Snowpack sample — Loveland Pass, Silver Plume, Colorado, USA (2/11/26, 12:00 PM MST)
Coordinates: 39.663, -105.886
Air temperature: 35 °F
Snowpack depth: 82 cm
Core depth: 40 cm
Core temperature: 23 °F
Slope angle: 13°, slope face: 12°
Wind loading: high
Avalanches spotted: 1
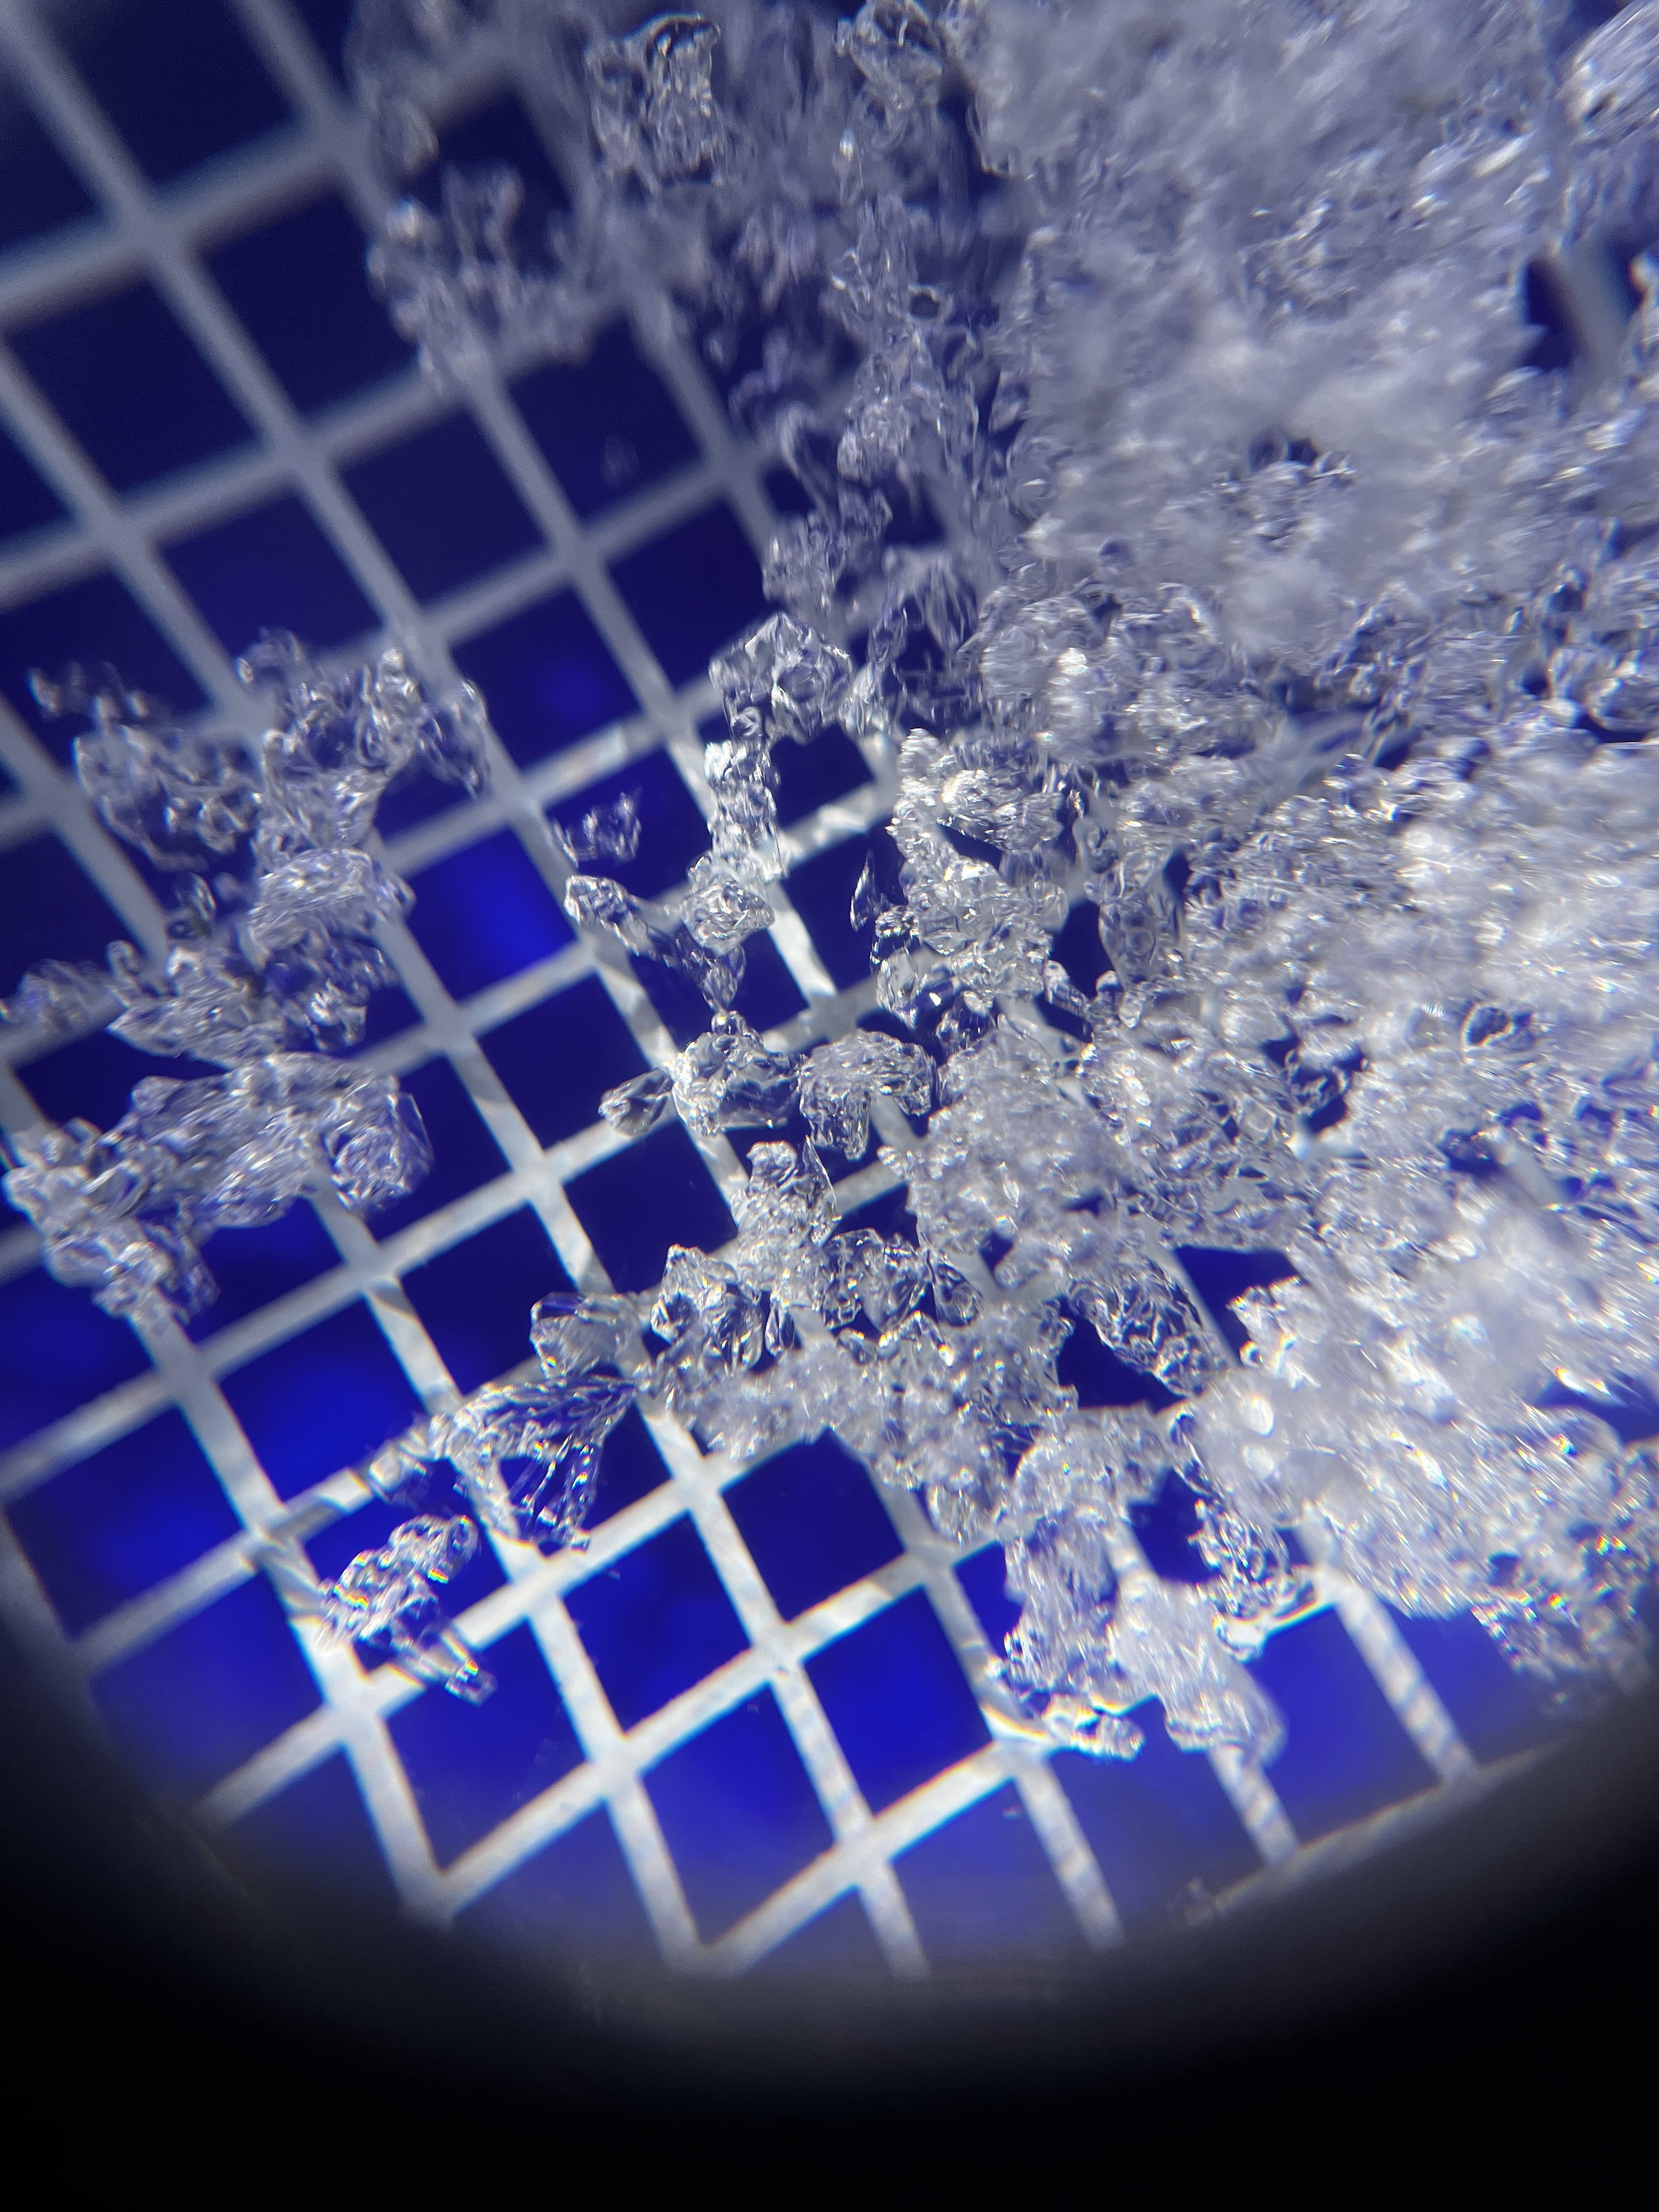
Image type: magnified_profile
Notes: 1 small avalanche spotted on the north side of the bowl, lots of wind loading